Aerial crown-view tile of a tropical tree (Barro Colorado Island, Panama), acquired 20241216:
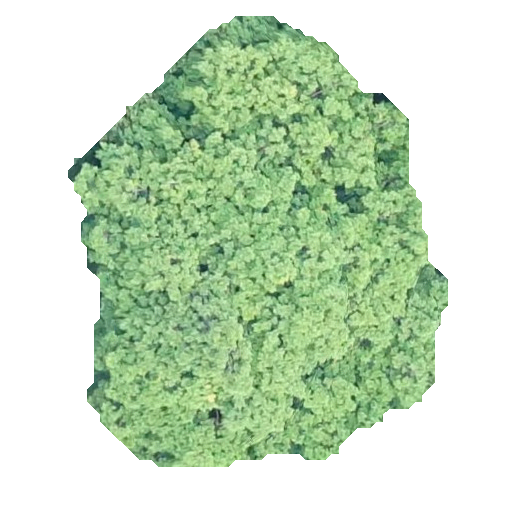
Species: Simarouba amara
GBIF accepted scientific name: Simarouba amara
Crown area: 182.533 m²